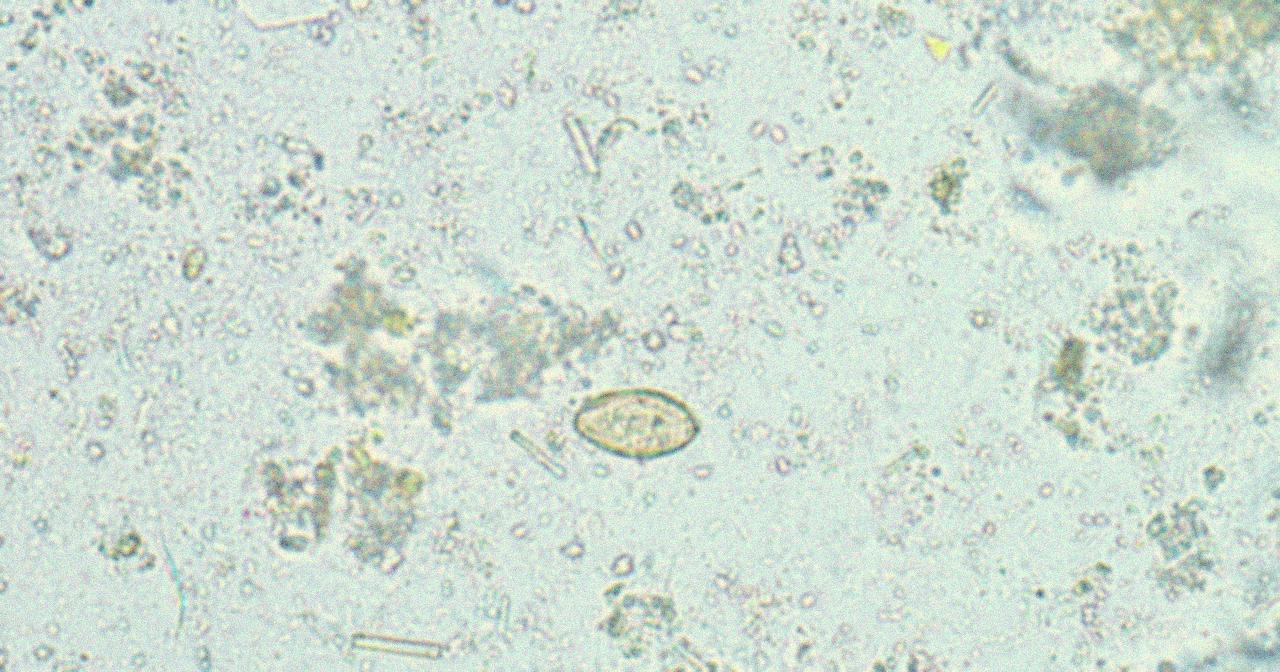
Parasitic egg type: Opisthorchis viverrine